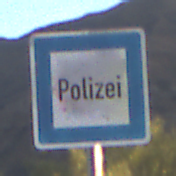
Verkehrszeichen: Polizei
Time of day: SunriseSunset
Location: Outdoor (Nature)
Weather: PartlyCloudy
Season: NotSpecified
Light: Natural